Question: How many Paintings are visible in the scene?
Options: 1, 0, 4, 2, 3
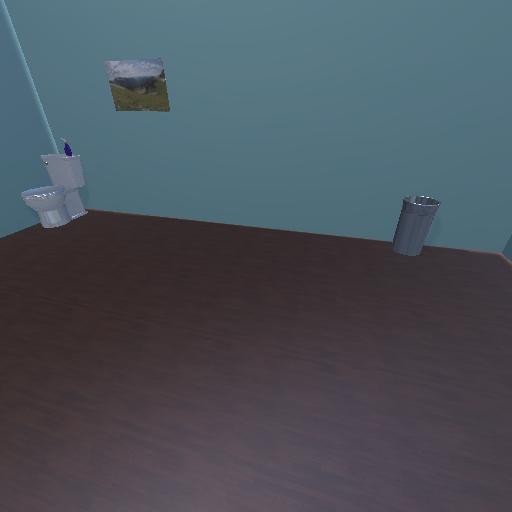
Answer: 1